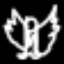
Label: angel